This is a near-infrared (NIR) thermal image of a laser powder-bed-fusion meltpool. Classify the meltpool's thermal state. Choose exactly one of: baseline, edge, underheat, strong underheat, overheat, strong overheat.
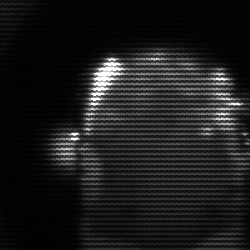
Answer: baseline